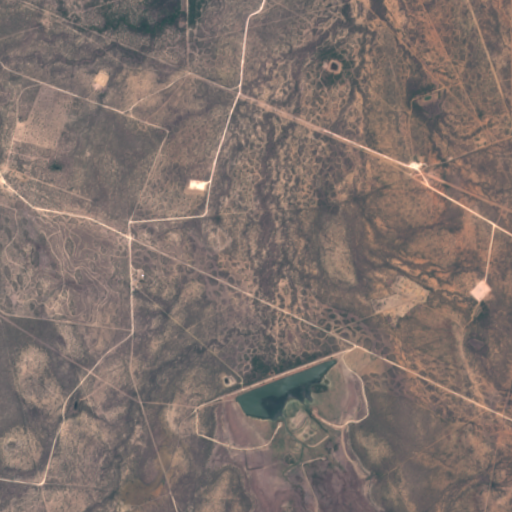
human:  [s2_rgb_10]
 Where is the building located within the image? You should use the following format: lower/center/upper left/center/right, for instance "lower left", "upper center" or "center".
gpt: The building is located in the center left of the image.
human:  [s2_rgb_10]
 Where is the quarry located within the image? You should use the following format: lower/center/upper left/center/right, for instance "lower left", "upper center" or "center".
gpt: There is no quarry in the image.